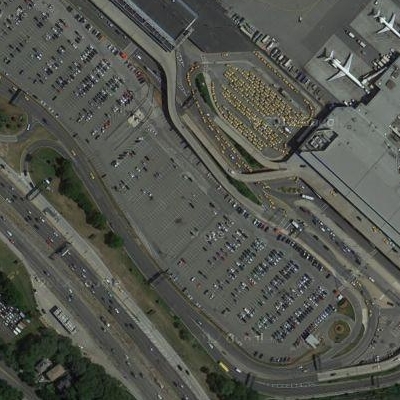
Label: Parking